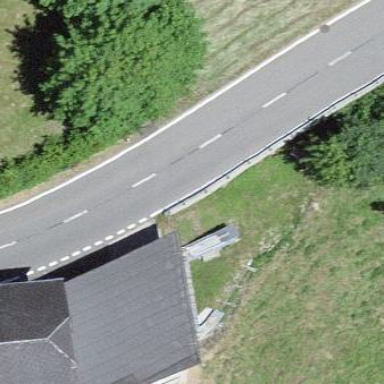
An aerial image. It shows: View of roof of building.